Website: walmart
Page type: address-validator
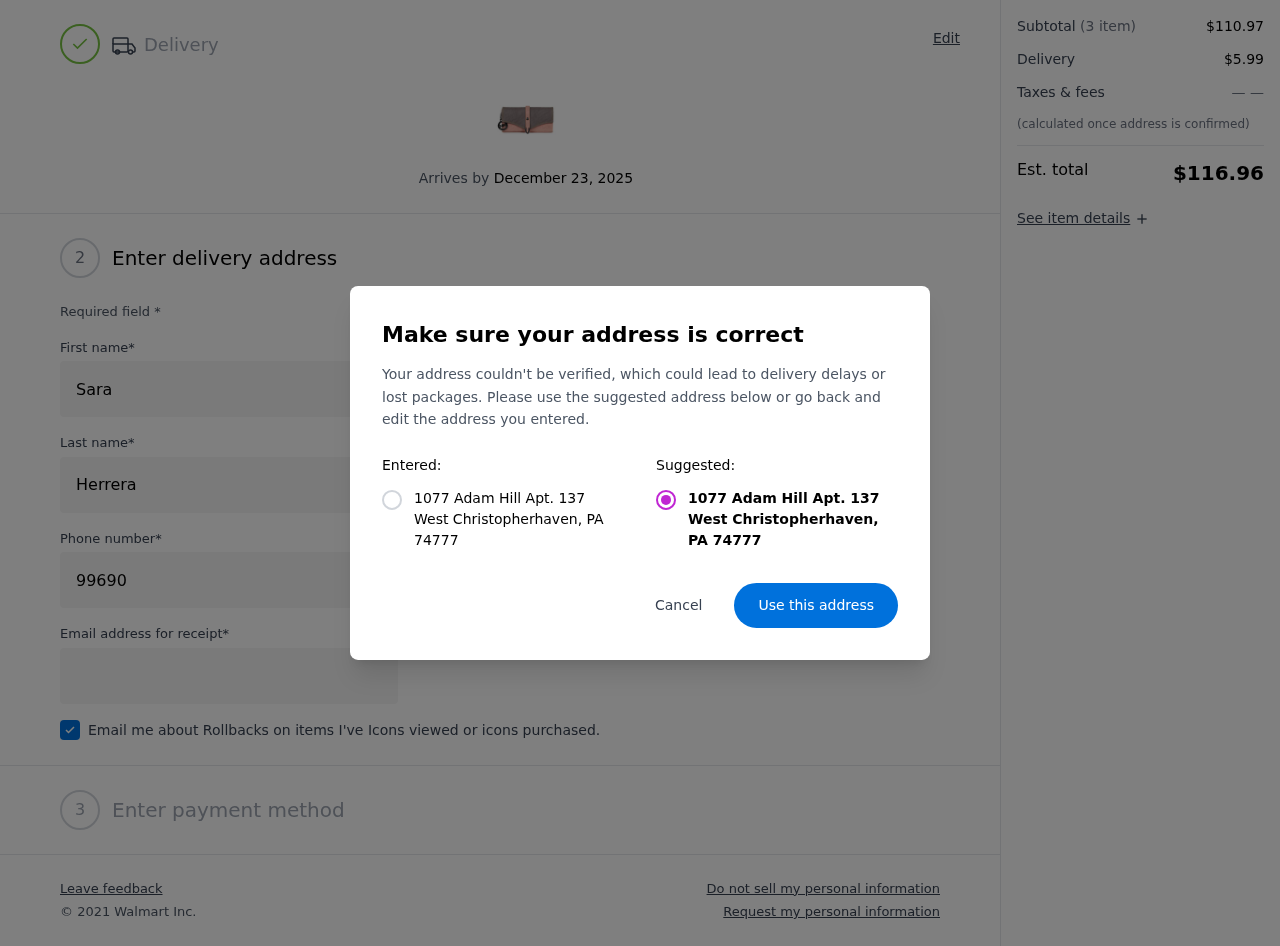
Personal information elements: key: PII_CITY
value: West Christopherhaven
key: PII_POSTCODE
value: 74777
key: PII_STATE_ABBR
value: PA
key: PII_STREET
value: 1077 Adam Hill Apt. 137
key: PII_FIRSTNAME
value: Sara
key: PII_LASTNAME
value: Herrera
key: PII_STREET2
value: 9957 Adam View Apt. 571
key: PII_PHONE
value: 9969046096
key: PII_EMAIL
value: sara.herrera@hotmail.com
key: PII_POSTCODE_FULL
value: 74777
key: PII_POSTCODE_NUMERIC
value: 74777
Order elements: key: ORDER_DELIVERY_DATE
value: December 23, 2025
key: ORDER_SUBTOTAL
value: $110.97
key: ORDER_SHIPPING_COST
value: $5.99
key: ORDER_TOTAL
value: $116.96